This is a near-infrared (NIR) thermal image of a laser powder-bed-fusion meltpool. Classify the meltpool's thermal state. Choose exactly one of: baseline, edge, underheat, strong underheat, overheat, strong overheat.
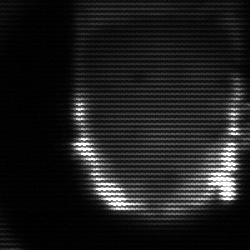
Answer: baseline